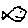
Label: fish